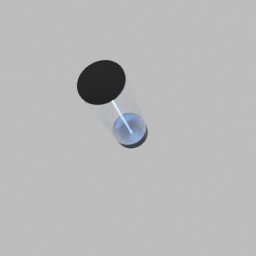
Label: lighting